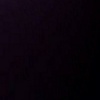
Label: space